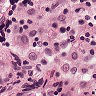
Metastatic tissue present: no